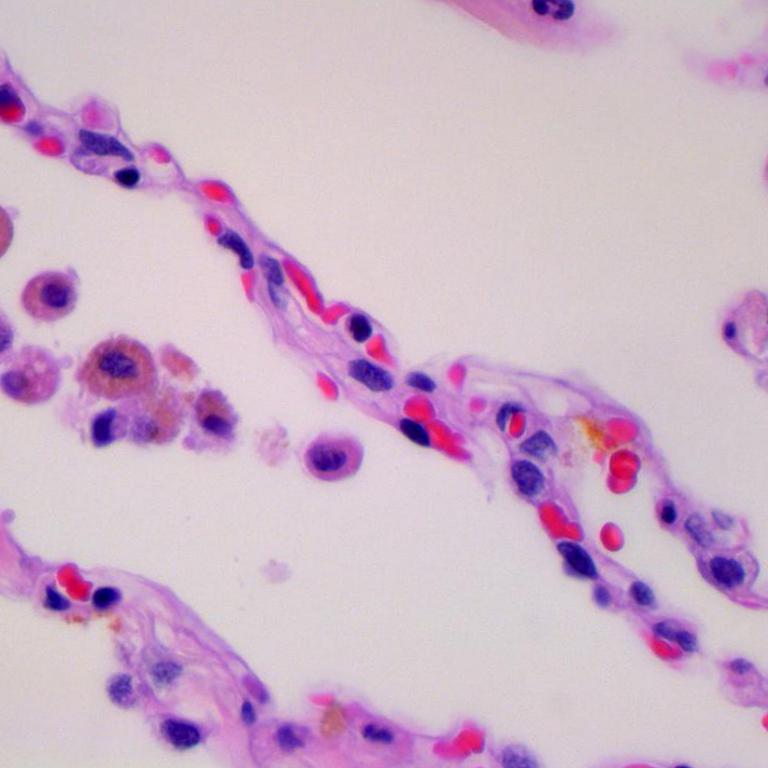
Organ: lung
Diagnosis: benign